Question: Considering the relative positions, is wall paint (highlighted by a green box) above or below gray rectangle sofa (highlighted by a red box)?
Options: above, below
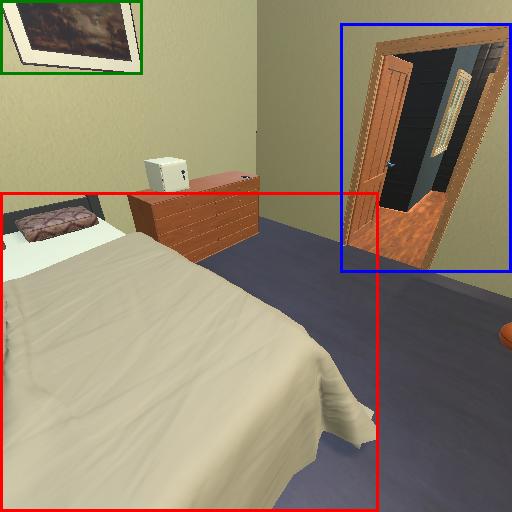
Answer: above